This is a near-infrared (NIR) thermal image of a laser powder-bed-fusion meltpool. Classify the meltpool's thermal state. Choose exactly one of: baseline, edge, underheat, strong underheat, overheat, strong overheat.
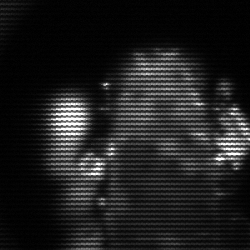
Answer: strong underheat